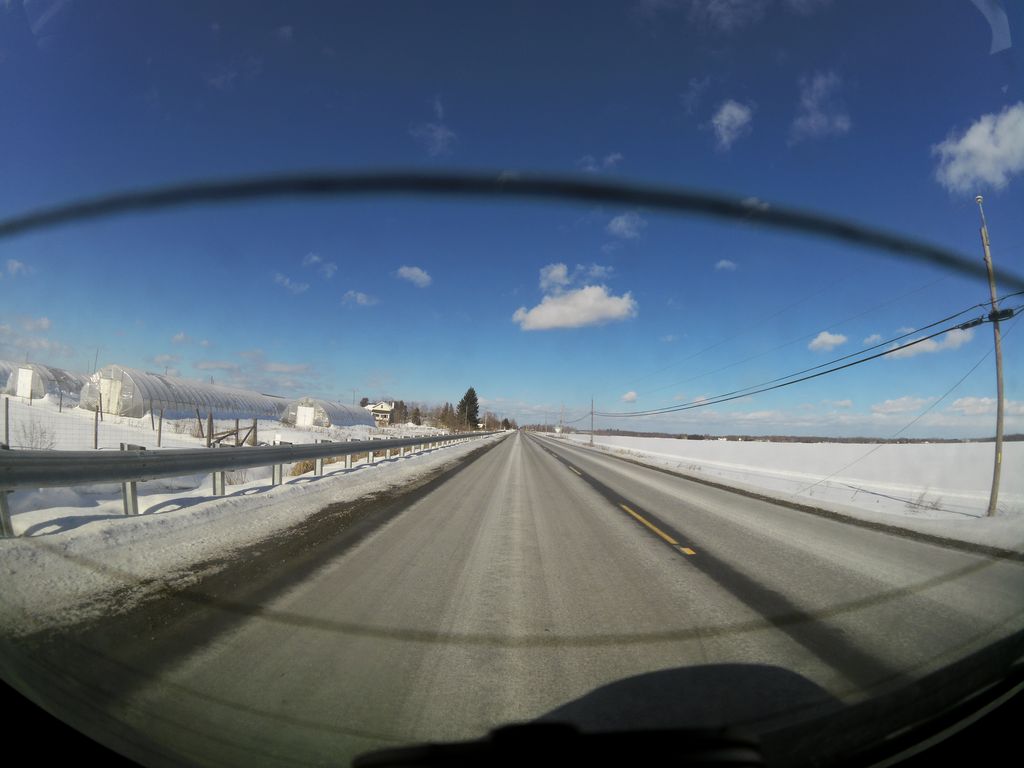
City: ottawa-gatineau